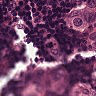
Metastatic tissue present: yes